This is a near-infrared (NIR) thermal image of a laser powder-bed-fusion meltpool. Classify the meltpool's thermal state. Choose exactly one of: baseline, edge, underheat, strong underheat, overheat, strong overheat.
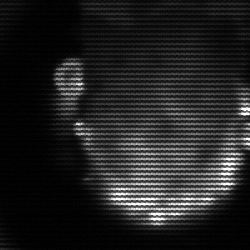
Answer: baseline